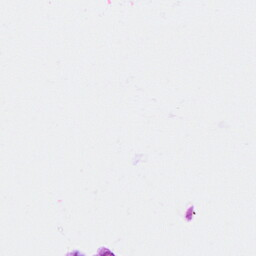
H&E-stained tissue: Breast